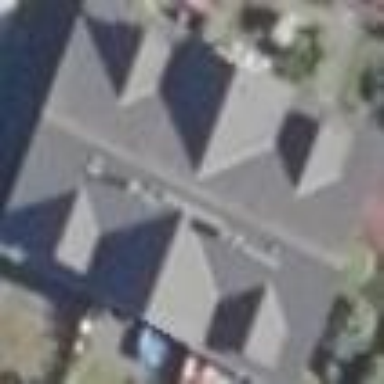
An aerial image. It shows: Terrace building.